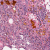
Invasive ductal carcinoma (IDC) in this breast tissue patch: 0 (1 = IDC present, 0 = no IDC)